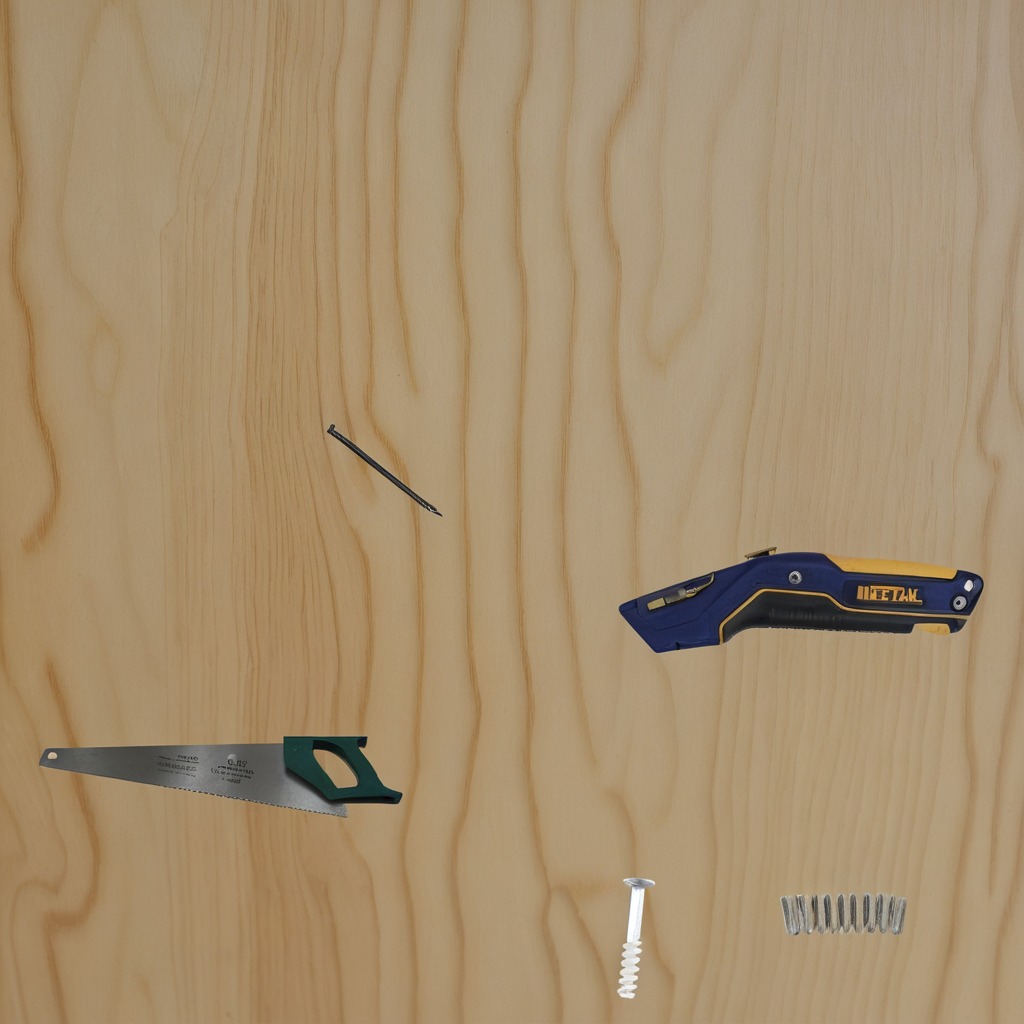
A utility knife, a metal machine screw, an iron nail, a coiled metal spring, and a handheld metal saw are lying on the plywood surface.